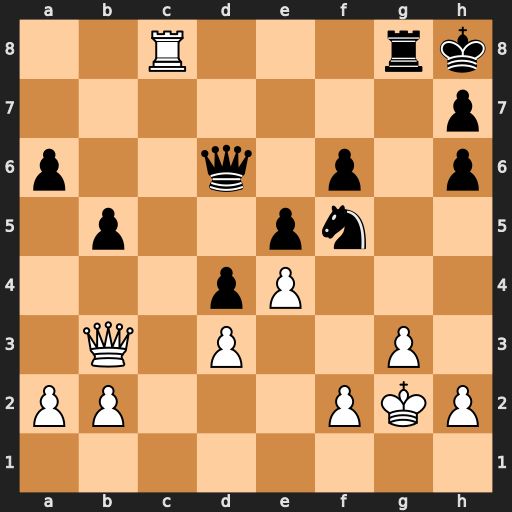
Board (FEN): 2R3rk/7p/p2q1p1p/1p2pn2/3pP3/1Q1P2P1/PP3PKP/8
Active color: w
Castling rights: -
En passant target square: -
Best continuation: Rxg8#